Question: I have a fairly standard layout for the first screen of the setup wizard on my app. I have been developing it with a solid color background which I defined in a theme. I have recently got a png file that I would like to used as the background. This works fine on all screens apart from the 3 screens for the setup wizard. The problem being that only the first textview is drawn. I used the hierachy viewer and the other views where not listed.
These are the only screens that use an include statement so I suspect this may be the root of the problem but even if I take out the include statement I still have the problem.
'''
<?xml version="1.0" encoding="utf-8"?>
<RelativeLayout
xmlns:android="http://schemas.android.com/apk/res/android"
android:layout_width="fill_parent"
android:layout_height="fill_parent">
<TextView
android:id="@+id/welcome"
android:text="@string/welcome"
android:layout_width="fill_parent"
android:layout_height="wrap_content"
android:padding="10dip"
android:gravity="center_horizontal"
android:textColor="#433A33"
android:textStyle="bold">
</TextView>
<ImageView
android:id="@+id/mainIcon"
android:src="@drawable/main_icon"
android:layout_width="100dip"
android:layout_height="100dip"
android:layout_centerHorizontal="true"
android:layout_below="@+id/welcome">
</ImageView>
<TextView
android:id="@+id/description"
android:text="@string/description"
android:layout_width="fill_parent"
android:layout_height="wrap_content"
android:padding="10dip"
android:layout_below="@+id/mainIcon"
android:gravity="center_horizontal"
android:textColor="#433A33"
android:textSize="15dip">
</TextView>
<TextView
android:id="@+id/choice"
android:layout_below="@id/description"
android:text="@string/choice"
android:layout_width="fill_parent"
android:layout_height="wrap_content"
android:padding="10dip"
android:gravity="center_horizontal"
android:textColor="#433A33"
android:textSize="15dip">
</TextView>
<Spinner
android:id="@+id/language"
android:layout_width="fill_parent"
android:layout_height="wrap_content"
android:layout_below="@id/choice"
android:prompt="@string/languagePrompt"
android:textSize="10dip"
android:layout_marginRight="20dip"
android:layout_marginLeft="20dip">
</Spinner>
<include layout="@layout/wizard_bottom" android:layout_width="wrap_content" android:layout_height="wrap_content"/>
</RelativeLayout>
'''
Let me know if anybody has any ideas.

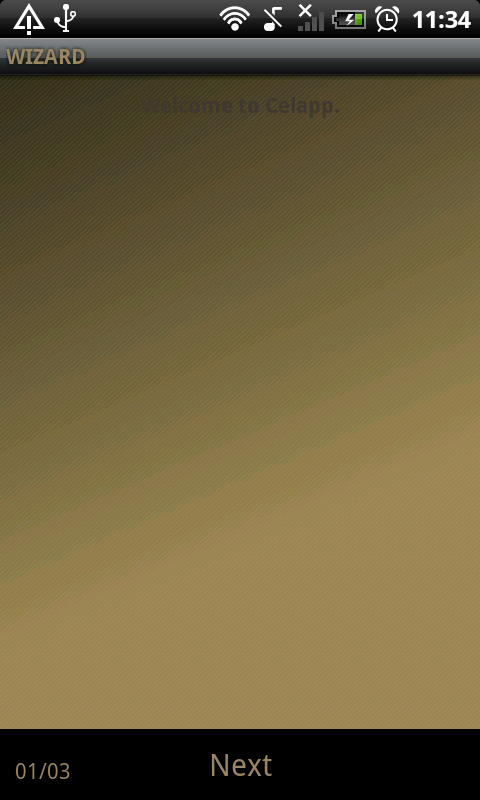
Answer: The problem was that the theme I was using was setting the background to all Views rather than just the window background. So the background that is in the screen shot is the background for that one imageView and all the other views where pushed off the page.
I changed the them accordingly and it working fine now